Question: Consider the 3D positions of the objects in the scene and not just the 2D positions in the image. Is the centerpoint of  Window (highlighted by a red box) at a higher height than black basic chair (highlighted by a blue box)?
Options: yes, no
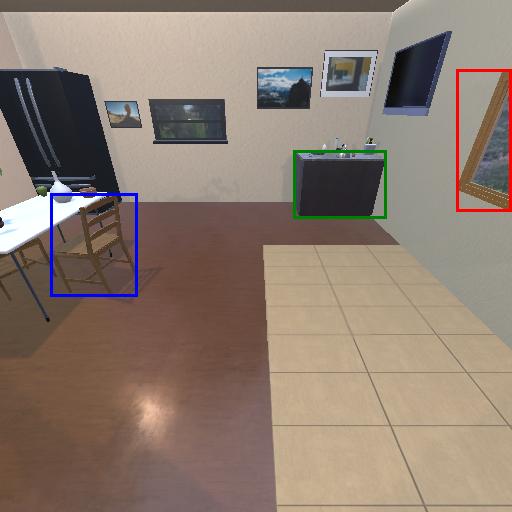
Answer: yes